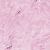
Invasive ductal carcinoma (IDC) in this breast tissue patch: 0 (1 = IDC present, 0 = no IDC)